Question: I should know this, but I'm drawing a complete blank...
# What is this type of form called?

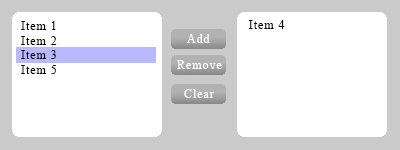
Answer: I don't think it has a name. It's a multiselect 'select' element customized with a jQuery plugin
See <URL>
or <URL>
etc